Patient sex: F
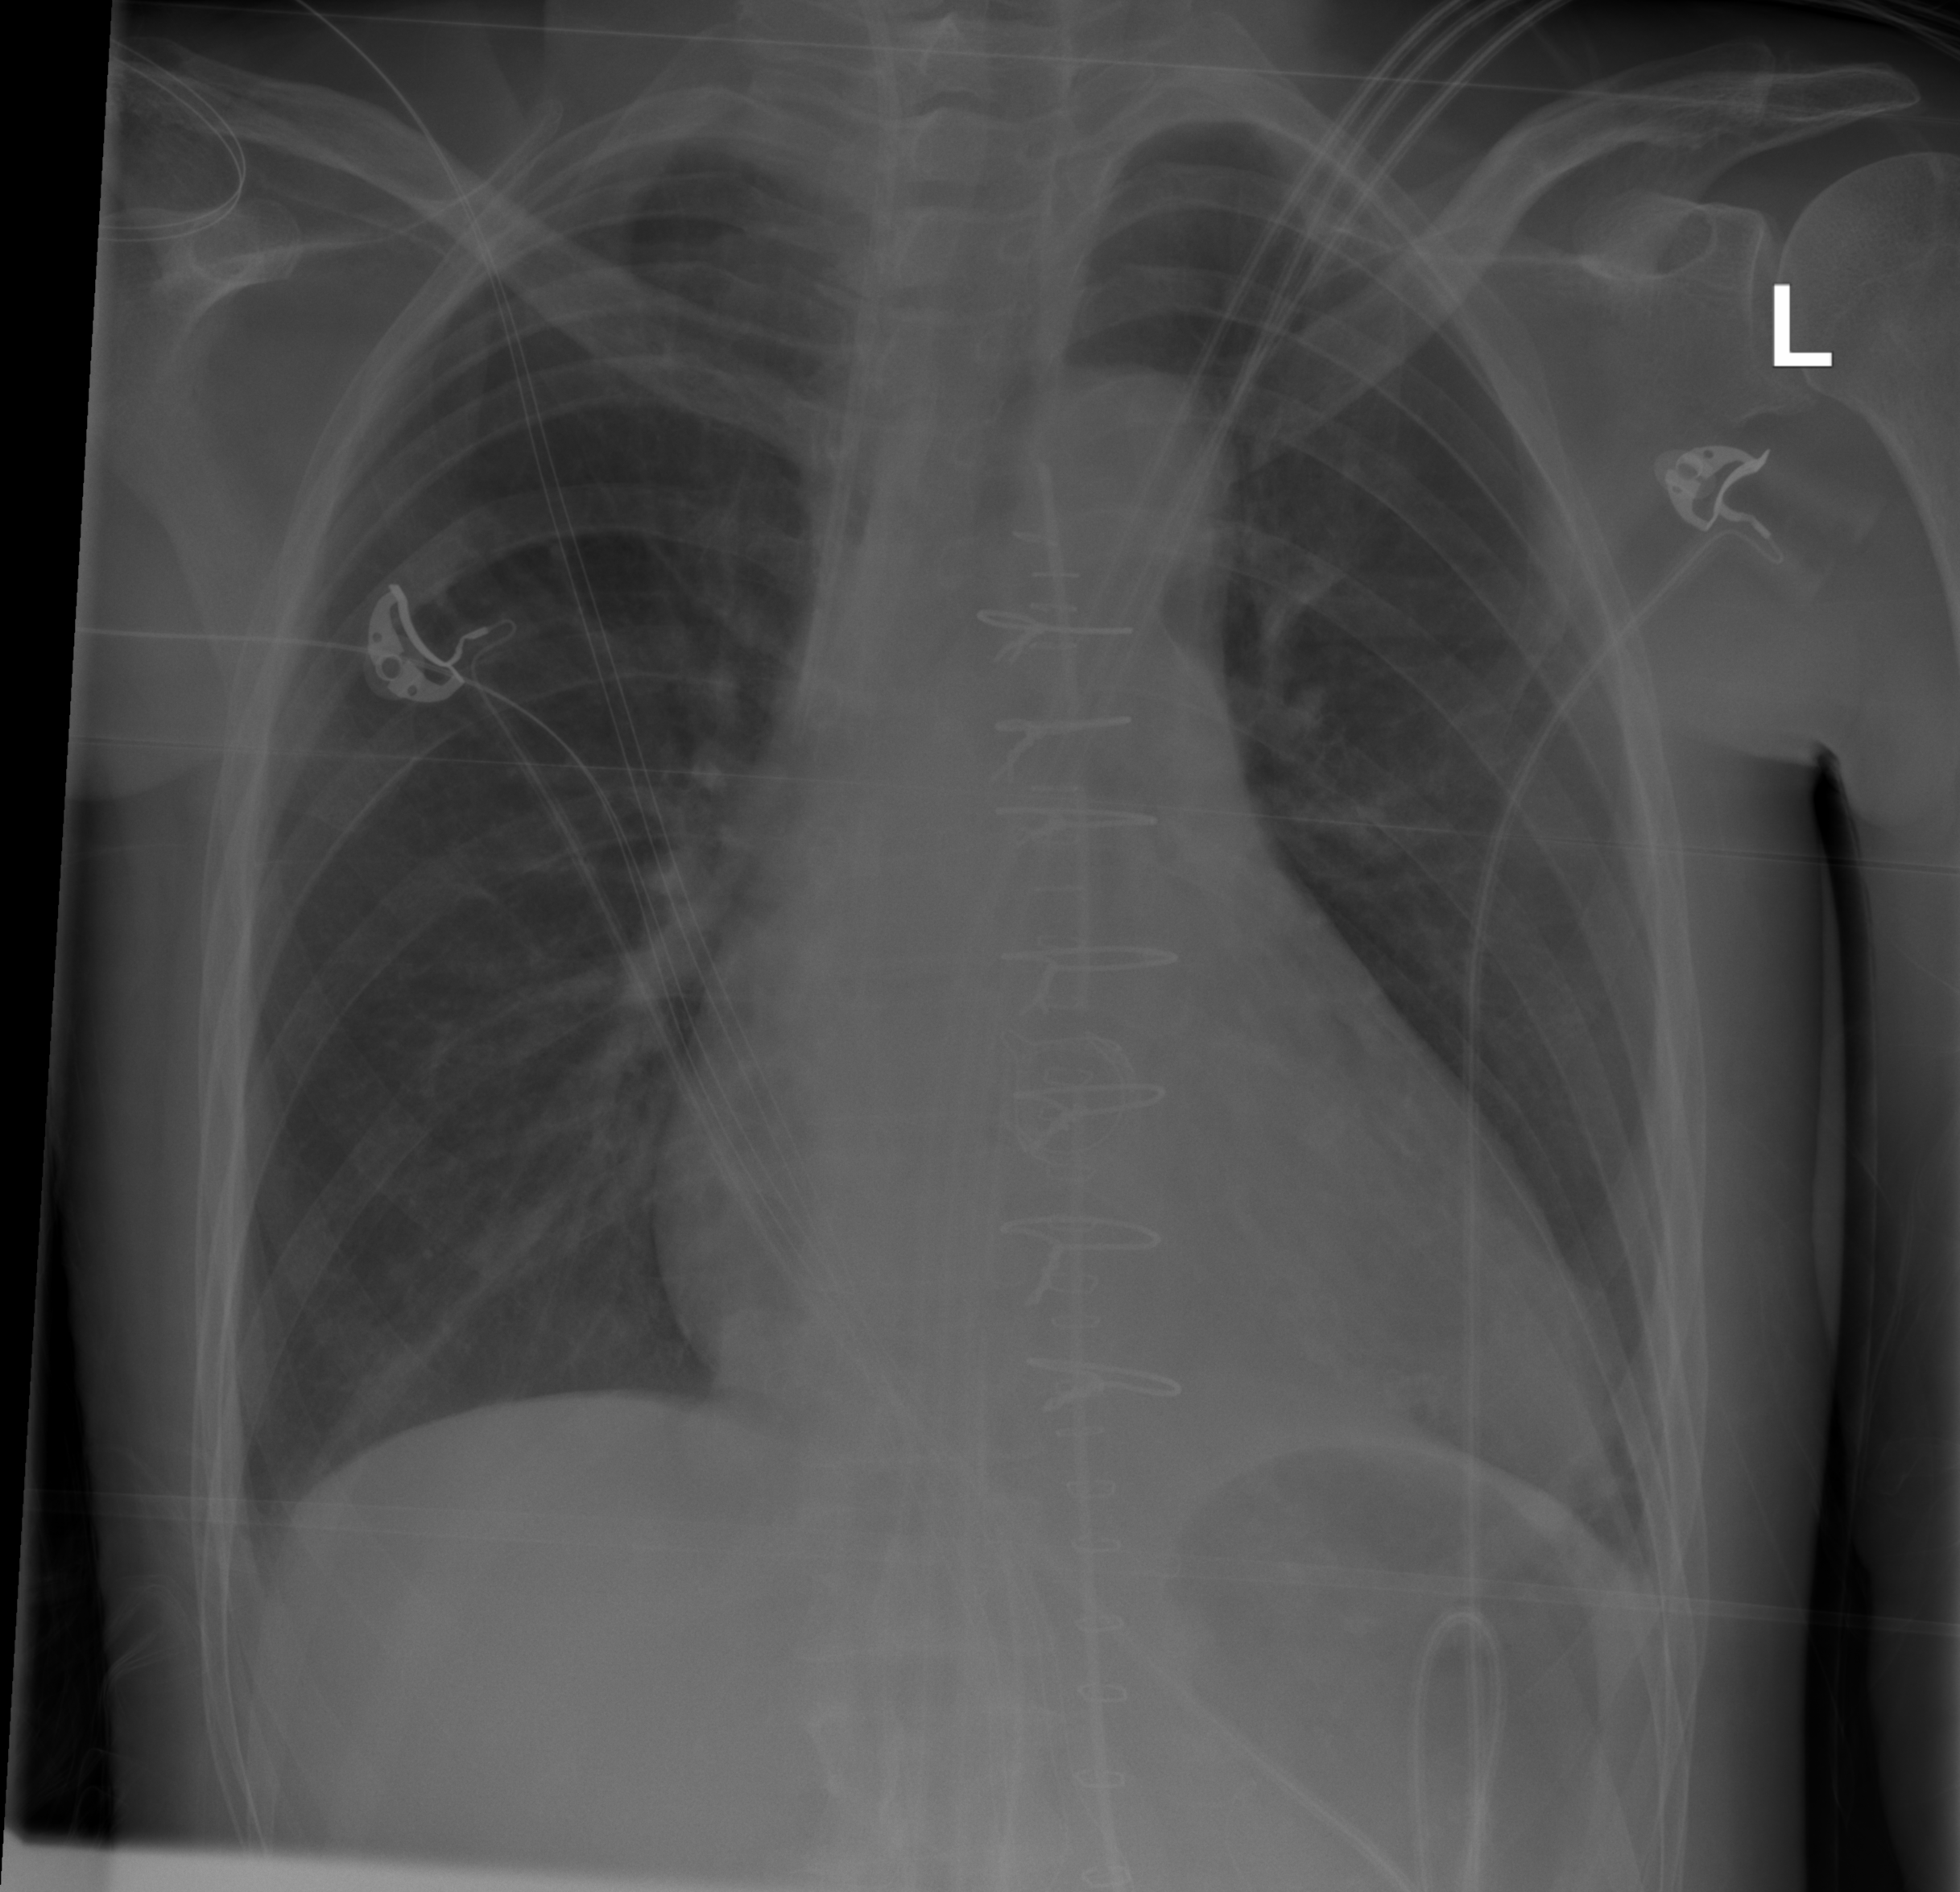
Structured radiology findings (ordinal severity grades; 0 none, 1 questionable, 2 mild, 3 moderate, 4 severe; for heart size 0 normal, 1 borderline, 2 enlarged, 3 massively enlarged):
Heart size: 0
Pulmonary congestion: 0
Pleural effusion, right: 2
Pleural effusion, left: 2
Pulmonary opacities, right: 0
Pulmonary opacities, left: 0
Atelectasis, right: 0
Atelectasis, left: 0